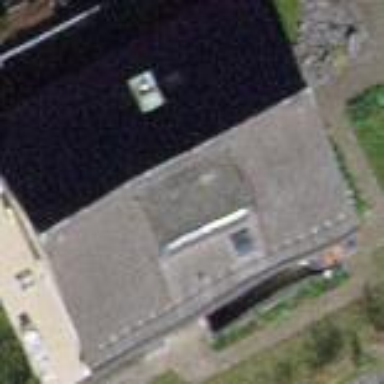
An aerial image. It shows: Building with tiled roof.